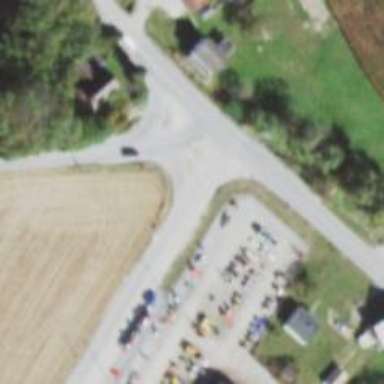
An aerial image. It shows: Road with stop sign.